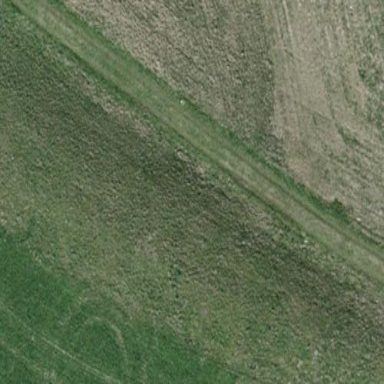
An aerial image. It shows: Beautiful meadow.